Question: I want to do something like the following, but I can't figure out how to align the logout link the navigation bar, without specifying an explicit 'padding' or 'line-height' which breaks the layout if the size of the image changes.

'''
<img src="logo.png" />
<a> logout link </a>
<div> navigation bar </div>
'''
I am using bootstrap, but I am also fine with a non-bootstrap solution.
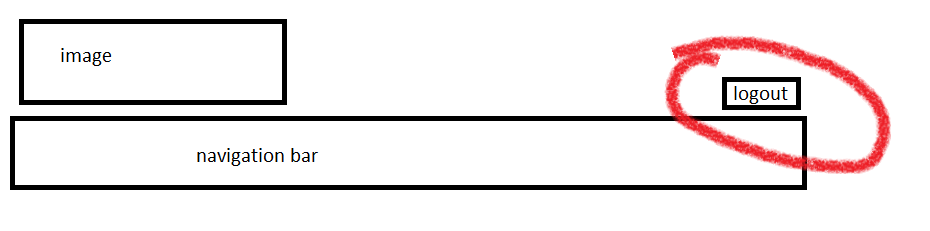
Answer: As Thanix says, you can combine relative and absolute positioning to achieve this. Make a containing div for the image and the logout link so that the logout link can be set at the bottom of this.
'''
<div class="header">
<img class="logo_image" src="logo.png" width="40" height="40" />
<a class="logout_link"> logout link </a>
<div class="clear"></div>
</div>
<div class="nav_bar">navigation bar</div>
'''
Then make the containing div position:relative and the logo position:absolute. The trick here is that "an absolute position element is positioned relative to the first parent element that has a position other than static." (www.w3schools.com). This means you can use bottom:0px and right:0px to position it at the bottom right of the containing div.
'''
.header {position:relative;}
.logout_link {
position:absolute;
bottom:0px;
right:0px;
}
.logo_image {
float:left;
}
.clear {clear:both;}
'''
The class="clear" div at the end of the containing div is to make sure the containing div fills the space of its child components.